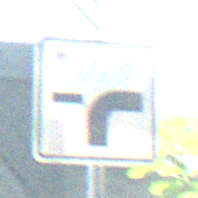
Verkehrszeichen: VerlaufVorfahrtsstrasse9
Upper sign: Vorfahrtsstrasse
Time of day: Midday
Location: Outdoor (Suburban)
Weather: Clear
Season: NotSpecified
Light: Natural